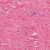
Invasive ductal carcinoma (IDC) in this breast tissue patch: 1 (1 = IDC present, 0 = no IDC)